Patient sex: M
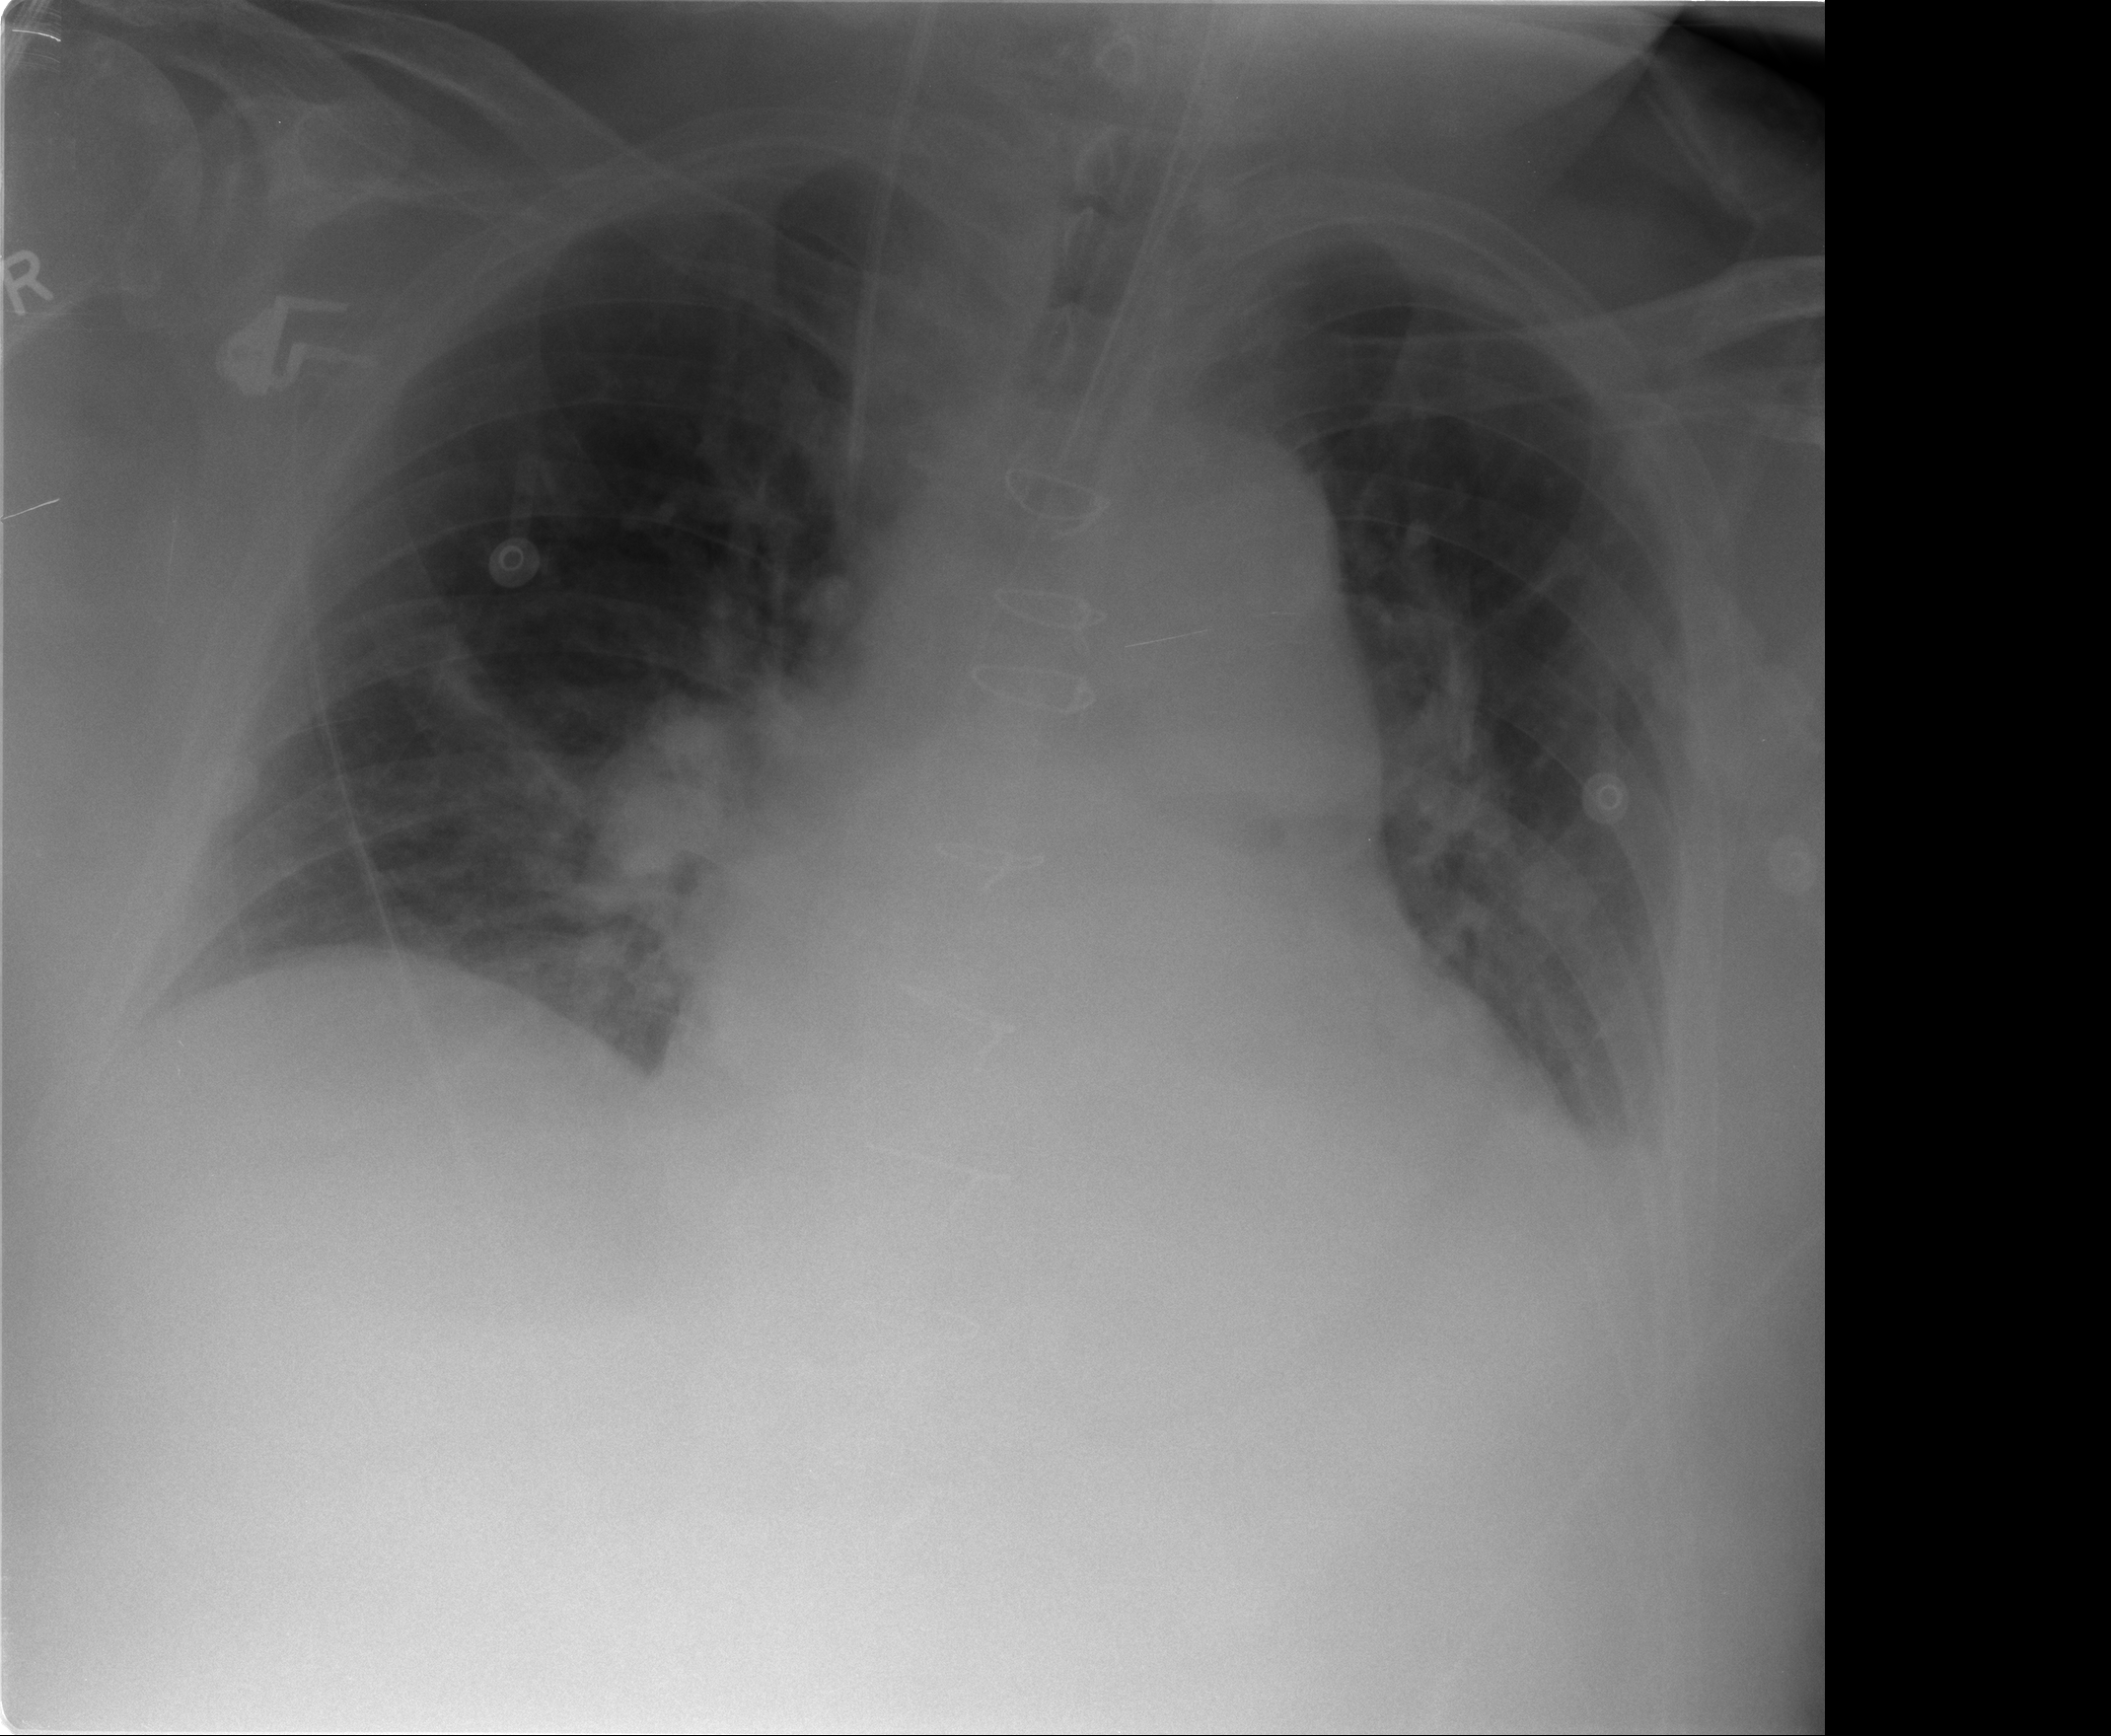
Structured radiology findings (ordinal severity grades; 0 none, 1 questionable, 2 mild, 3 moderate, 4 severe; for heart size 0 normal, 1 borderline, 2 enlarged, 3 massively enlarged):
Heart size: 2
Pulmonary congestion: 0
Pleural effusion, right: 0
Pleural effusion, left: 1
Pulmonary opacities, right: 0
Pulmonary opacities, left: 0
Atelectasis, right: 2
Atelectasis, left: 2